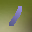
Label: 1